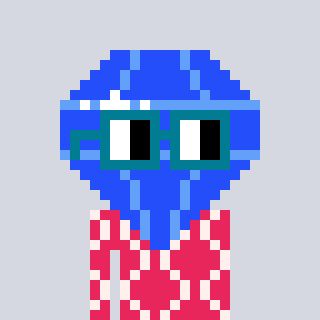
a pixel art character with square dark green glasses, a blue diamond-shaped head and a redpinkish-colored body on a cool background